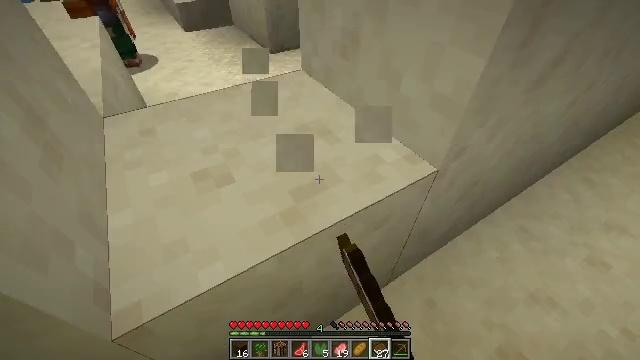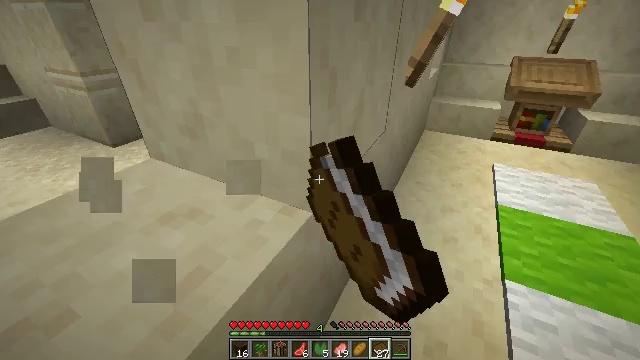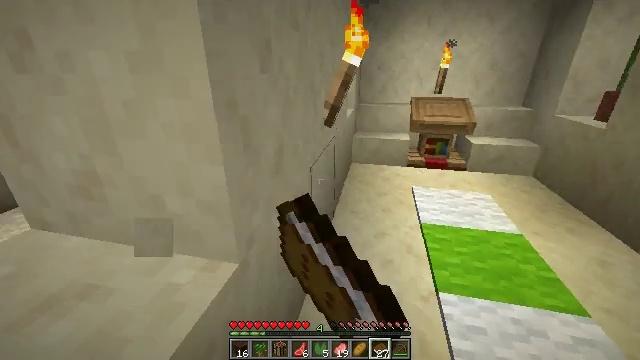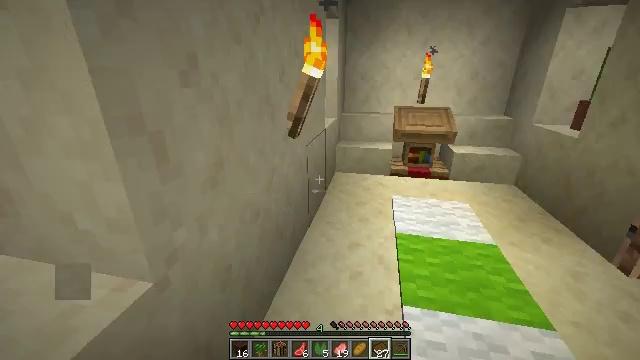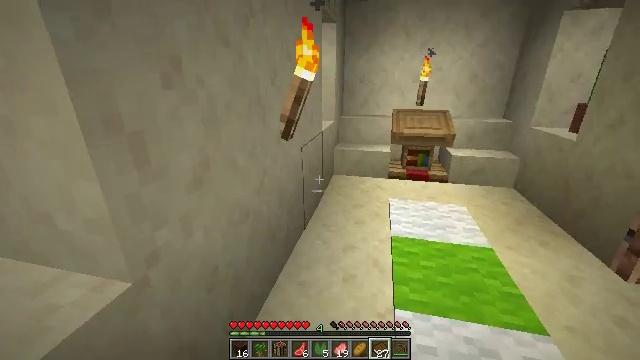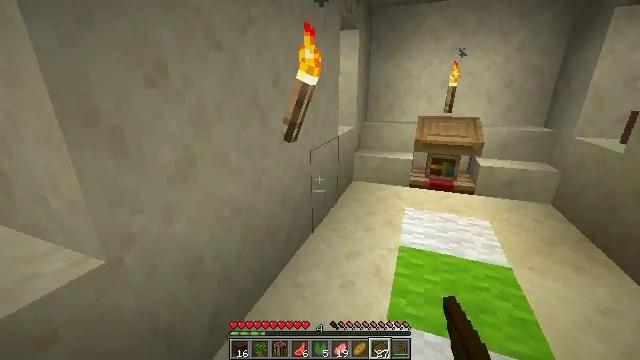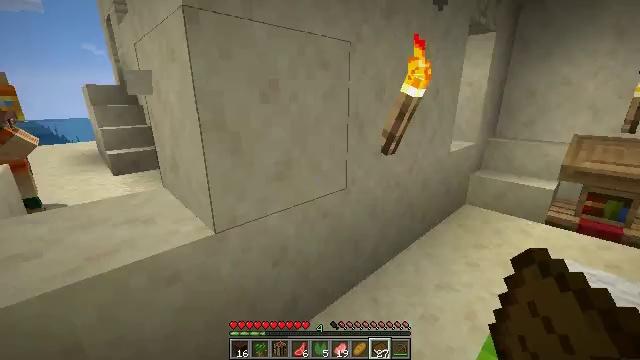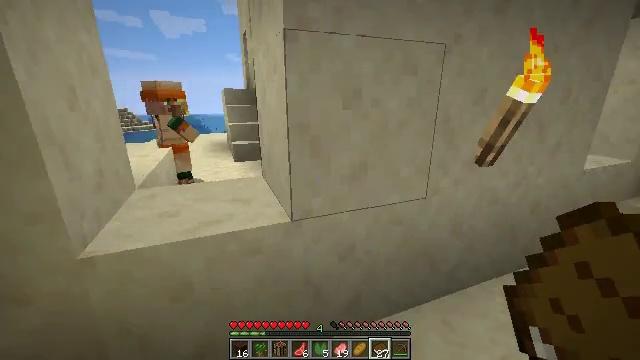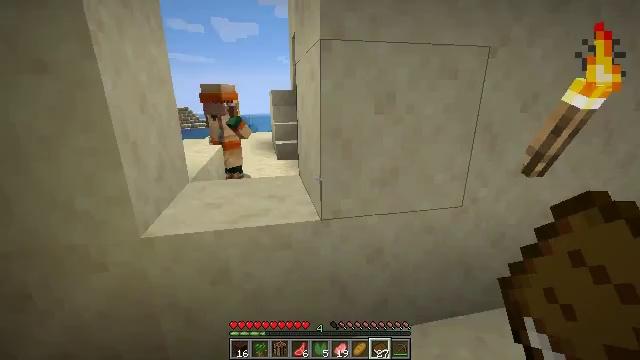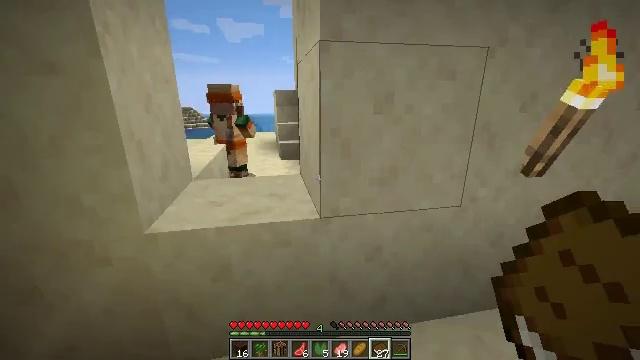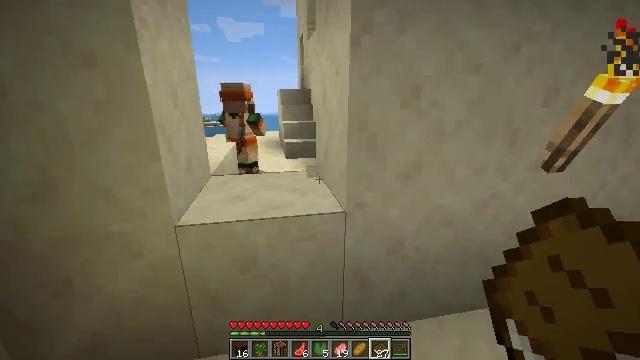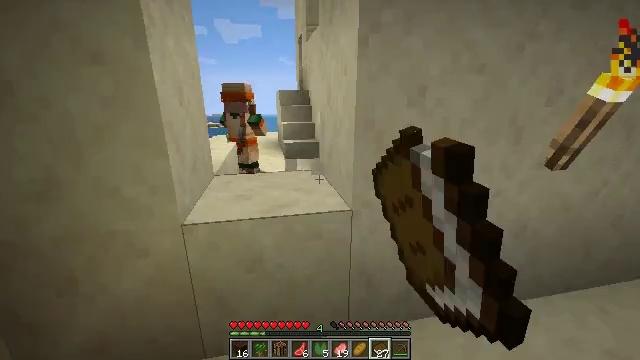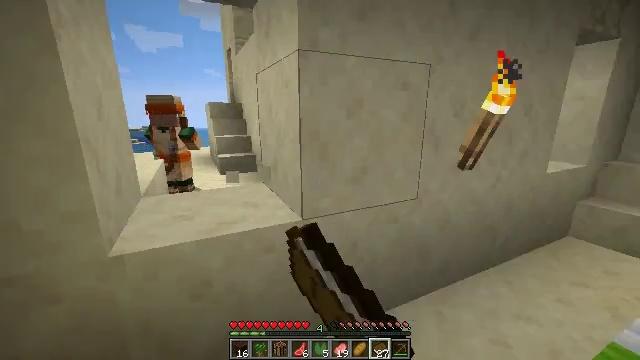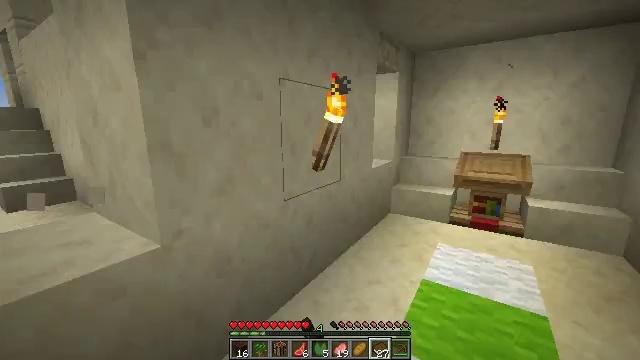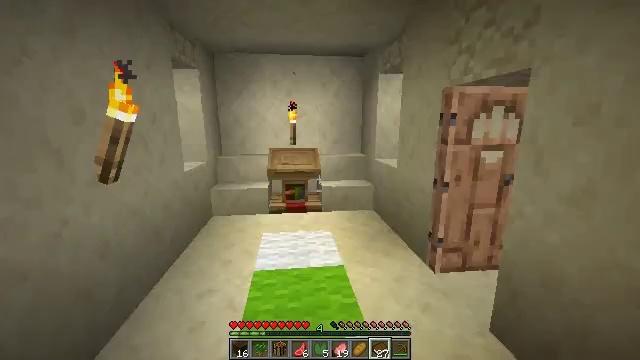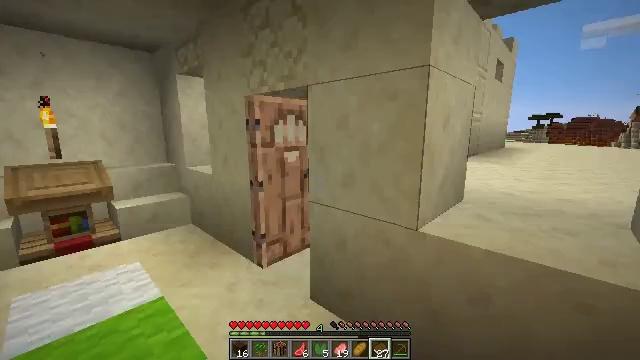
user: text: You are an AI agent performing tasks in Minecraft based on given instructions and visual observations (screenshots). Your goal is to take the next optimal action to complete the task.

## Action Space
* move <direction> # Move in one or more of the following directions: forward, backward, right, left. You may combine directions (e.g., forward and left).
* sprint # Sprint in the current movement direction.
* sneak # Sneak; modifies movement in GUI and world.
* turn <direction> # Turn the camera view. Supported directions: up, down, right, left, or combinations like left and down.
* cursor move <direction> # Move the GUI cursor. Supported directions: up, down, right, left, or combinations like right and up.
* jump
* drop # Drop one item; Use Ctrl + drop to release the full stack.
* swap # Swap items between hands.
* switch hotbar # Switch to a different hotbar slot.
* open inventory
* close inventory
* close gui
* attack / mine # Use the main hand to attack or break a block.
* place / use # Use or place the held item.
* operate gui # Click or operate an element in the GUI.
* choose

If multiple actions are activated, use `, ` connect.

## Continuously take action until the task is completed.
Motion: motion action
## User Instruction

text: Remove a cactus from the inventory.
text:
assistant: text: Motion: move right, turn right and up, attack / mine
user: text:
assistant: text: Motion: move right, turn right and up
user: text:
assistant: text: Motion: move right, turn up
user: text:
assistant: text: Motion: move right
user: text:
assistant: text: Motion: move right, turn left and up
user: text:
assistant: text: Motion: move right, turn left and up
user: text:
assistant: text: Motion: turn left
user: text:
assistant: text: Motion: turn left
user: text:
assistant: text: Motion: move left
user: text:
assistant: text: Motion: move left, attack / mine
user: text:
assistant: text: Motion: attack / mine
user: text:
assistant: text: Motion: turn right and up
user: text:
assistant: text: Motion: turn right and up
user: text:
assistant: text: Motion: turn right
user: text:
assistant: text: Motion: turn right and up
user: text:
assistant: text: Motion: move forward, turn right
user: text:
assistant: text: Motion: move forward
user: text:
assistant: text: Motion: move forward
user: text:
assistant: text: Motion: move forward
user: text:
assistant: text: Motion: move forward
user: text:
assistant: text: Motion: move forward
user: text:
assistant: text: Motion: move forward
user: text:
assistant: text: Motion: move forward and move left
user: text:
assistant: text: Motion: move forward and move left
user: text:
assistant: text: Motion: move forward and move left
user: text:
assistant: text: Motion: move forward and move left, turn right
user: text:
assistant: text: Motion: move forward
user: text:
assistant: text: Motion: move forward
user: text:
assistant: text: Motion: move forward, turn left and down
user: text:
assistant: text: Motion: move forward, turn left and down